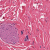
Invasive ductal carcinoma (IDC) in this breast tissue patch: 0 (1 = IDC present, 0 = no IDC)